Question: I am using 'Chart control' to display my network statistics (download, upload):
'''
chart1.Titles.Add("Test Chart");
Series seriesDownload = new Series("KB/s");
seriesDownload.Color = Color.DarkBlue;
seriesDownload.ChartType = SeriesChartType.Spline;
seriesDownload.BorderWidth = 2;
chart1.Series.Add(seriesDownload);
Series seriesPps = new Series("pps");
seriesPps.Color = Color.Black;
seriesPps.ChartType = SeriesChartType.Spline;
seriesPps.BorderWidth = 2;
chart1.Series.Add(seriesPps);
'''
Is it possible to add text near each line in order to distinguish between both colors ?

'''
private void chartTimer_Tick(object sender, EventArgs e)
{
chart1.Series[1].LegendText = chart1.Series[1].Name = str + " KB/s";
DataPoint Point = chart1.Series[1].Points[chart1.Series[1].Points.Count - 1];
Point.Label = chart1.Series[1].Name;
DataPoint _point = default(DataPoint);
foreach (DataPoint item in chart1.Series[1].Points)
{
item.Label = "";
item.MarkerStyle = MarkerStyle.None;
}
}
'''
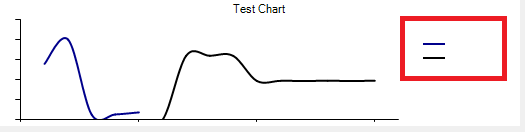
Answer: Something like this will add a label with the series name to the last point on your series. This is 'VB.NET' but you should be able to parse it to 'C#'
'''
'remove all previous datapoint labels
Dim _point As DataPoint
For Each _point In Chart1.Series(i).Points
_point.Label = ""
_point.MarkerStyle = MarkerStyle.None
Next
'add label to last point
Dim Point As DataPoint = Chart1.Series(i).Points(Chart1.Series(i).Points.Count - 1)
Point.Label = Chart1.Series(i).Name
Point.MarkerStyle = MarkerStyle.Circle
'''

Or are you looking to populate the legend with the series name?? then
'''
Chart1.Series(i).LegendText = Chart1.Series(i).Name
'''
'C#'
'''
private void chartTimer_Tick(object sender, EventArgs e)
{
foreach (DataPoint item in chart1.Series[1].Points)
{
item.Label = "";
}
chart1.Series[1].LegendText = chart1.Series[1].Name = str + " KB/s";
DataPoint Point = chart1.Series[1].Points[chart1.Series[1].Points.Count - 1];
Point.Label = chart1.Series[1].Name;
}
'''